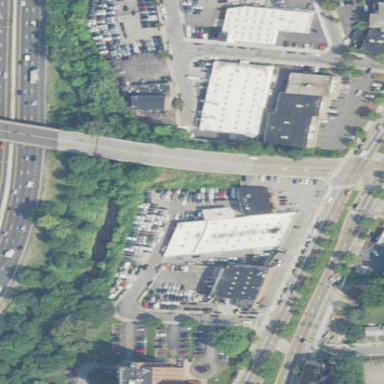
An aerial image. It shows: Commercial area.